Question: I am trying to get only IPv4 address details of one of my ethernet adapters. I need to filter the result with 'where-object'. But whenever I try to add multiple parameters to 'where', I receive an error.
'''
Get-NetIpAddress | where { $_.Interfaceindex -EQ 2 -and $_.AddressFamily -EQ IPv4 }
'''
This command shows this error.

I can get the same result by just typing:
'''
Get-NetIPAddress -InterfaceIndex 2 -AddressFamily IPv4
'''
But I need to get the result by using 'where-object'. Is there any way to do so? I am just learning powershell.
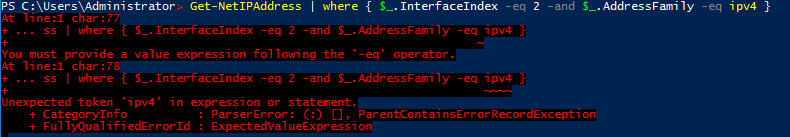
Answer: Try this, I've added in quotes as you had missed them on your one. I've also added in brackets, to split up the -and it's a bit more visually appealing to see what you're doing to each segment of the code.
'''
Get-NetIpAddress | Where-Object {($_.Interfaceindex -eq "2") -and ($_.AddressFamily -eq "IPv4")}
'''